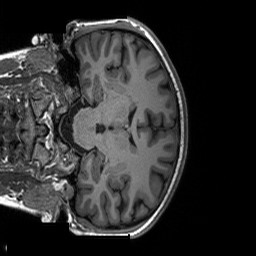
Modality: T1w
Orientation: coronal
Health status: ill
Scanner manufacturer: siemens
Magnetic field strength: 3 T
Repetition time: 2.3 s
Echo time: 0.00226 s